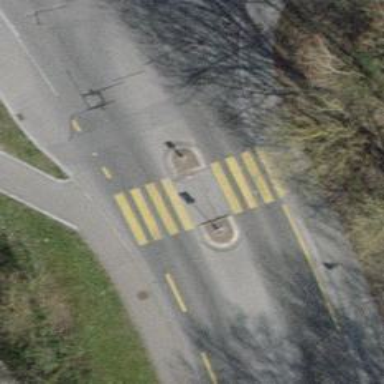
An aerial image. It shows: Zebra crossing with road island.